Question: ### How it should work
You input 2 columns that exist in a table that is in a txt file.
Then you need to enter a sign for example '*' that will replace all numbers that are in columns that you selected.
### Expected Output
Should look like this at the end in the txt file:

### Code
'''
m = int(input("M: "))
n = int(input("N: "))
x=int(input("Switch row:"))
y=int(input("and row:"))
doc = open("zadatak1.txt", "w")
for i in range(m,n+1):
broj=str(i)
doc.write(broj)
doc.write(" ")
for i in range(m,n+1):
doc.write("
")
for j in range(m,n+1):
broj=str(i*j)
doc.write(broj)
doc.write(" ")
doc.write("
")
sign=str(input("Enter sign to replace selected rows: "))
doc.write("Row {} and row {} switched with {}".format(x,y,sign))
for i in range(m,n+1):
if i == x +n-m+1:
doc.write(str(y+n-m+1))
elif i == y +n-m+1:
doc.write(str(x+n-m+1))
else:
doc.write(str(i))
doc.write(" ")
for i in range(m,n+1):
doc.write("
")
for j in range(m,n+1):
if j == x +n-m+1:
doc.write(str(i*(y+n-m+1)))
elif j == y +n - m+1:
doc.write(str(i*(x+n-m+1)))
else:
doc.write(str(i*j))
doc.write(" ")
doc.close()
'''
How to replace selected columns with '*' ?
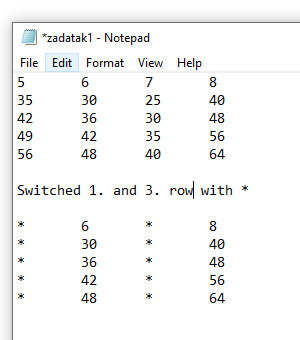
Answer: '''
m = int(input("M: "))
n = int(input("N: "))
doc = open("zadatak1.txt", "w")
for i in range(m,n+1):
broj=str(i)
doc.write(broj)
doc.write(" ")
for i in range(m,n+1):
doc.write("
")
for j in range(m,n+1):
broj=str(i*j)
doc.write(broj)
doc.write(" ")
doc.write("
")
doc.close()
l=[]
x=int(input("Zamjeni stupac: "))
y=int(input("i stupac: "))
znak=str(input("Unesi znak: "))
doc=open("zadatak1.txt","r")
list_of_lists=[]
for line in doc:
stripped_line=line.strip()
line_list=stripped_line.split()
list_of_lists.append(line_list)
doc.close()
list_of_lists.pop()
print("LISTA",list_of_lists)
doc=open("zadatak1.txt","a")
doc.write("Zamjenjeni {}. i {}. stupac sa znakom {}
".format(x,y,znak))
doc.close()
doc=open("zadatak1.txt","a")
for i in list_of_lists:
for j,k in enumerate(i):
if j==x-1 or j==y-1:
k=znak
doc.write(znak)
else:
doc.write(k)
doc.write(" ")
doc.write("
")
doc.close()
'''